Question: I have a "loading" cell prototype with only an activity indicator. First time they're used all five of them spin. Then they get replaced with other cells, and when they reappear later the activity indicator doesn't spin.
The indicator has the "animating" property set in storyboard.

I dequeue the cells in 'cell for row at index path' and if they still don't exist I create a new one from its cell id.
Lack of code due to asking from my phone. But if the answer seems obvious then shoot.
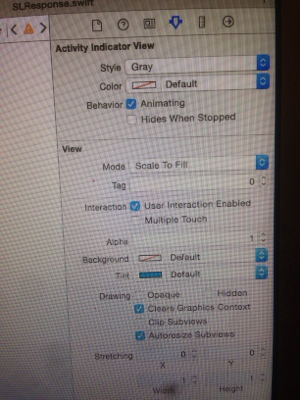
Answer: I have the same problem. Fixed it by calling [self.activityIndicator startAnimating] on the cell after I have dequeued it each time.
It looks like an Apple bug - in theory if the animating property is set on the storyboard, it should stay animating even after being dequeued.